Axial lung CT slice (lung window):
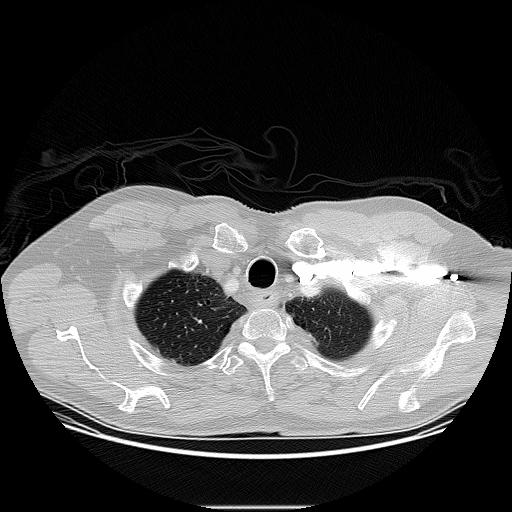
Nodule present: no